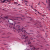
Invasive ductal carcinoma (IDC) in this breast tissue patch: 0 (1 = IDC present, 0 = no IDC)